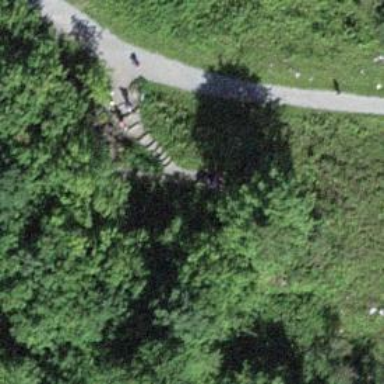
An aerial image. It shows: Set of steps on the road.